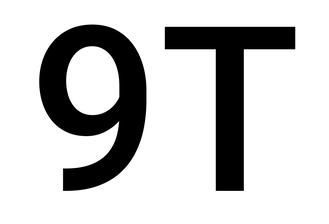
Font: Roboto_Medium